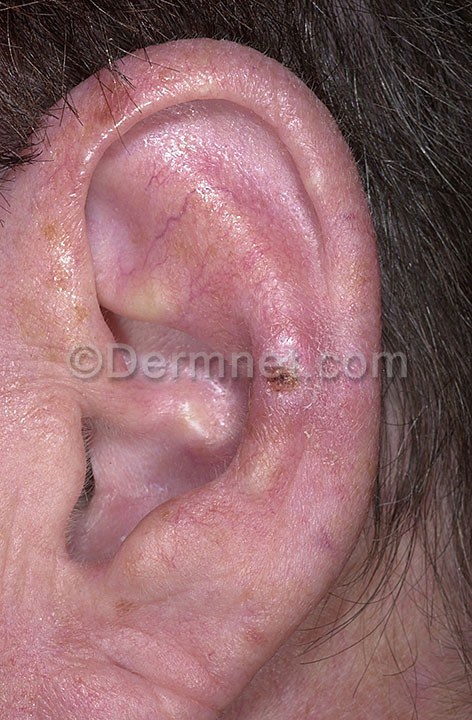
Disease: Seborrheic Keratoses and other Benign Tumors